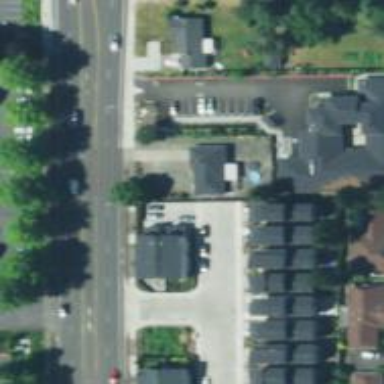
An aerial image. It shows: Service road with sidewalk on the left.